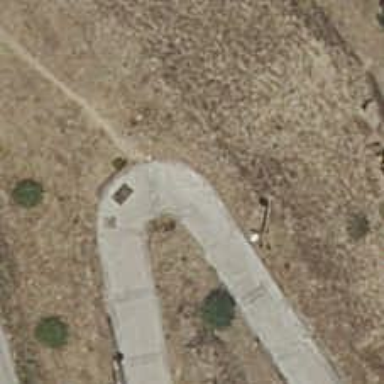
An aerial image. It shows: Footway with concrete surface.